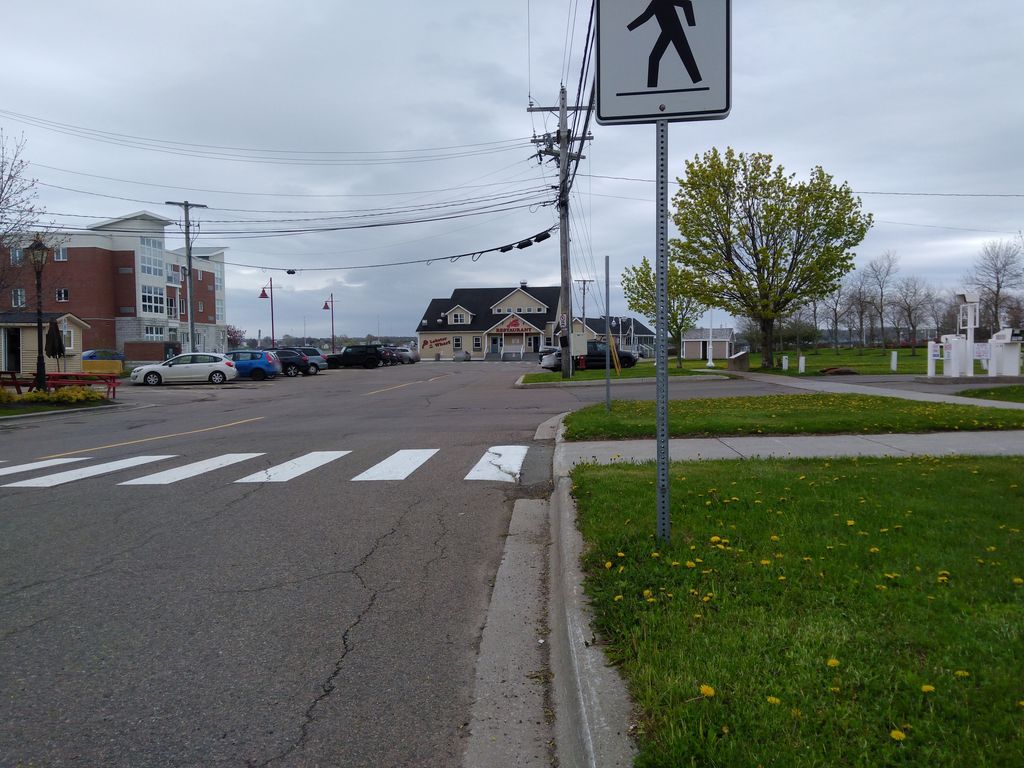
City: charlottetown